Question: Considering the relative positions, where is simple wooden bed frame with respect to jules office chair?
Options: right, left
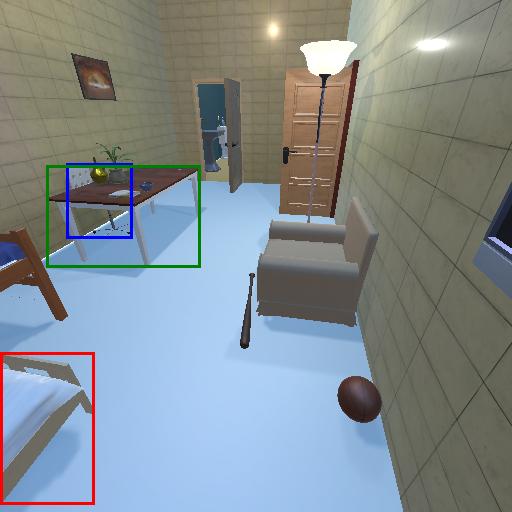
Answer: right